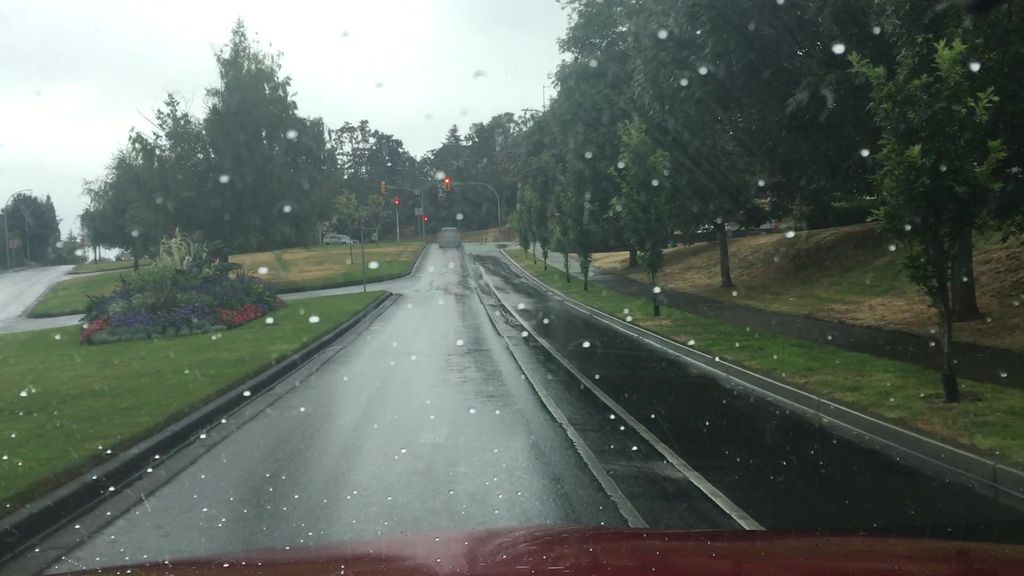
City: victoria